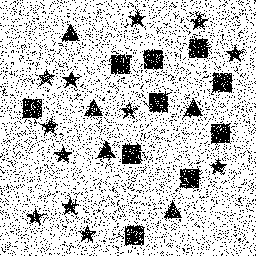
Squares: 10
Triangles: 5
Stars: 12
Total shapes: 27